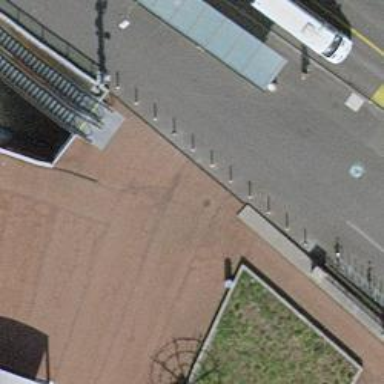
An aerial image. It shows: Bollard.